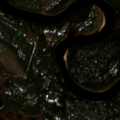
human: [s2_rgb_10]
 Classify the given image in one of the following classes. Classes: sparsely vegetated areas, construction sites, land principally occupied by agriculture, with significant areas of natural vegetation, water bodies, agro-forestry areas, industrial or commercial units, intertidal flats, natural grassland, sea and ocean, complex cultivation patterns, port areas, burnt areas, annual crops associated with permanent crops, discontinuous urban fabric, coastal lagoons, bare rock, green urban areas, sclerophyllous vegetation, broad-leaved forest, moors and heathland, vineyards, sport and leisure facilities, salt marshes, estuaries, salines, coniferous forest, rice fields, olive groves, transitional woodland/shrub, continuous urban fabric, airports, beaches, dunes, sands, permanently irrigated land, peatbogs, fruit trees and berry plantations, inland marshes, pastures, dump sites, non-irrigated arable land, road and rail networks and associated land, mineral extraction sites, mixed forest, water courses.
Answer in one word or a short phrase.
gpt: coniferous forest, transitional woodland/shrub